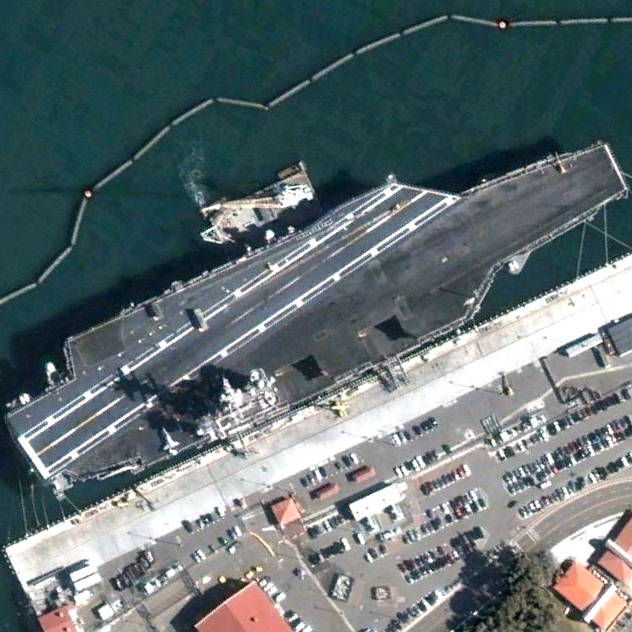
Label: aircraft_carrier